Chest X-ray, AP view. Patient: 23 years old, sex F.
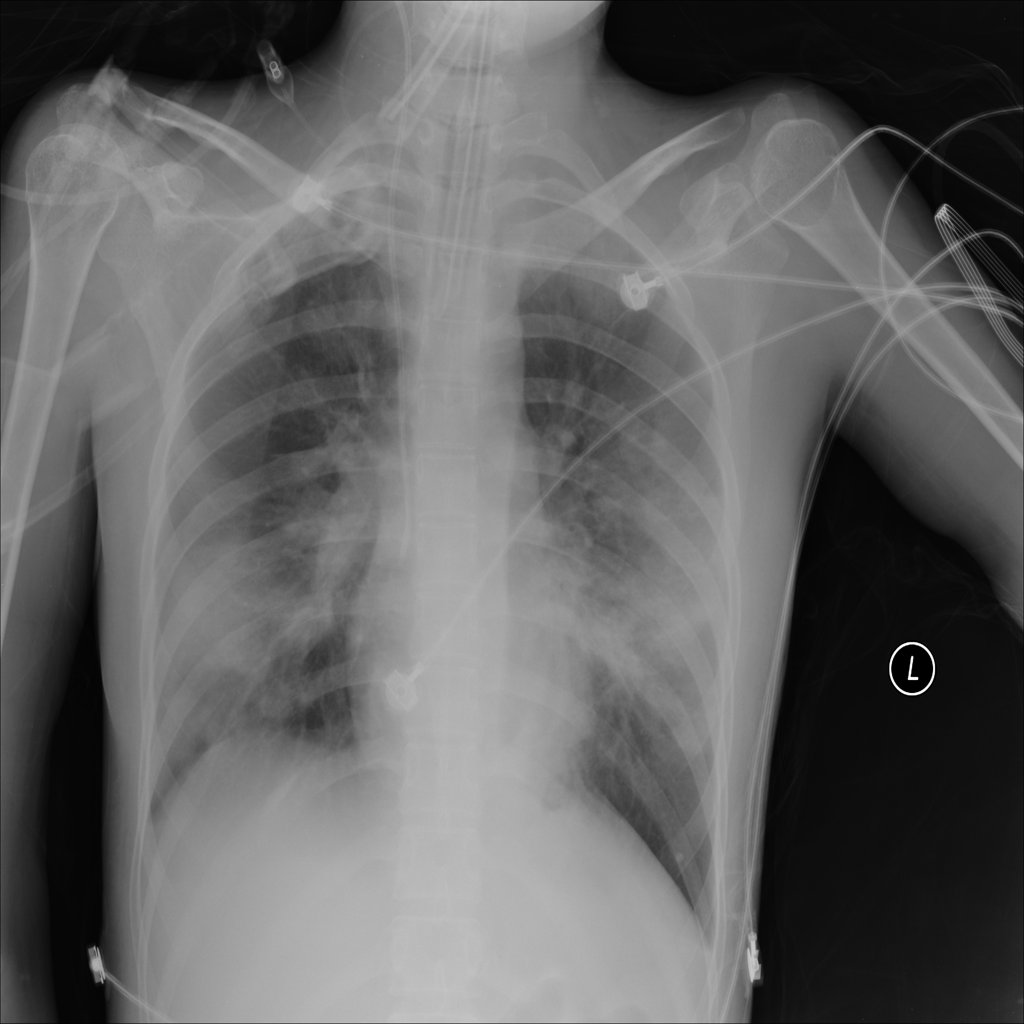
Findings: Nodule